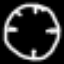
Label: clock